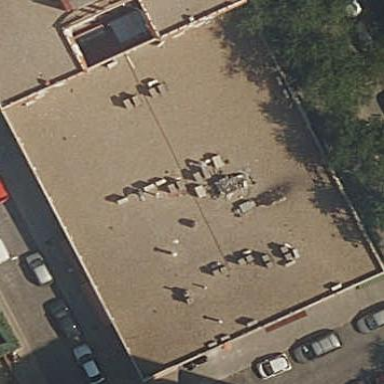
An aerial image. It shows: Commercial building.